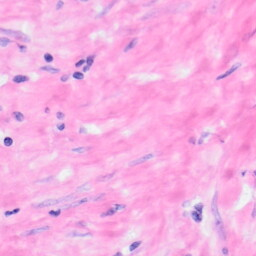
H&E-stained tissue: Kidney